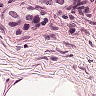
Metastatic tissue present: yes